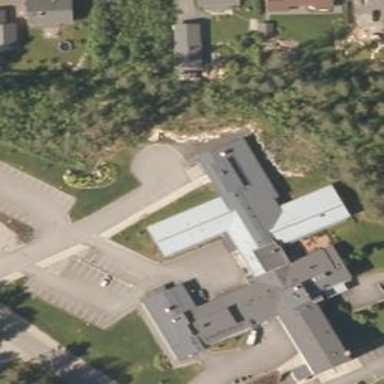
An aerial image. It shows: Hospital providing healthcare services.